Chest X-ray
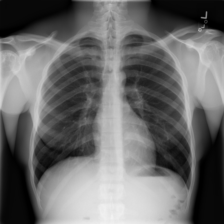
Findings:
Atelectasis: negative
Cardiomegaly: negative
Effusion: negative
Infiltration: negative
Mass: negative
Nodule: negative
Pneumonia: negative
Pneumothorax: negative
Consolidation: negative
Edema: negative
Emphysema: negative
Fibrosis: negative
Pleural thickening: negative
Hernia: negative